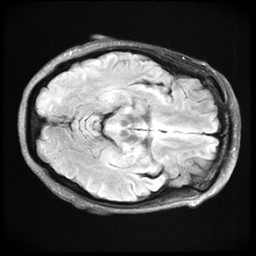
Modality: FLAIR
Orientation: axial
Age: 49
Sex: female
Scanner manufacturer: ge
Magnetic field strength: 3 T
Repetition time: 11 s
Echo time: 0.1497 s